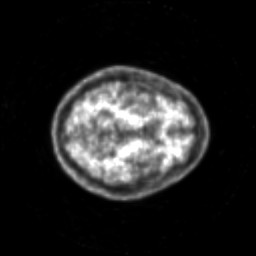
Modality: PET
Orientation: axial
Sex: male
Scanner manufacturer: siemens